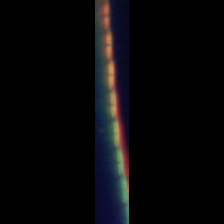
Taxon: Psuedo-nitzschia
Group: Diatoms